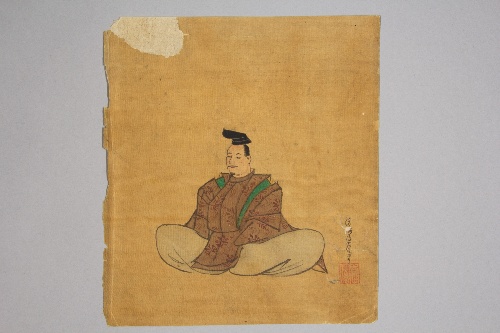
Artist: Kano Shōun
Artist bio: 1637–1702
Date: late 17th century
Object type: Painting
Classification: Paintings
Medium: Eighteen unmounted shikishi leaves; ink and color on silk
Culture: Japan
Period: Edo period (1615–1868)
Dimensions: 7 1/4 × 6 1/2 in. (18.4 × 16.5 cm)
Department: Asian Art
Credit line: Gift of Estate of Samuel Isham, 1914
Accession year: 1914
Repository: Metropolitan Museum of Art, New York, NY
Tags: Men